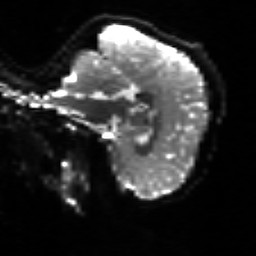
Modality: sbref
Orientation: sagittal
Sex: female
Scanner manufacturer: siemens
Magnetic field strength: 3 T
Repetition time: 5 s
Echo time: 0.071 s